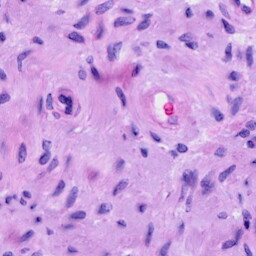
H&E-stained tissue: Cervix